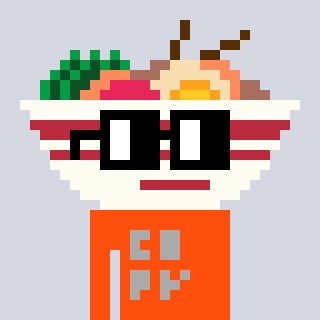
a pixel art character with square black glasses, a noodles-shaped head and a orange-colored body on a cool background